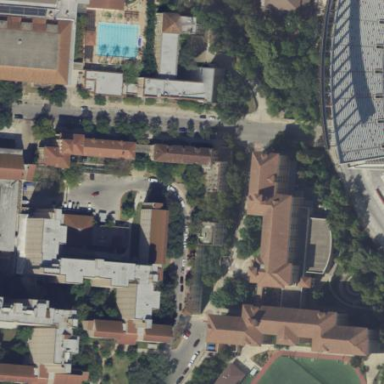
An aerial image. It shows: Dormitory building.